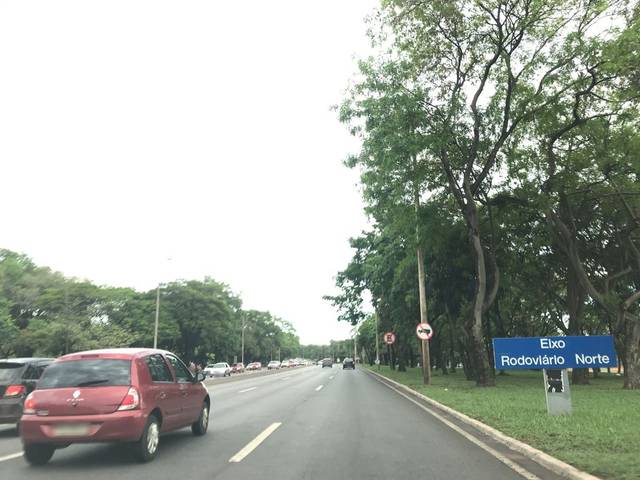
Region: Brazil
Coordinates: -15.787, -47.881